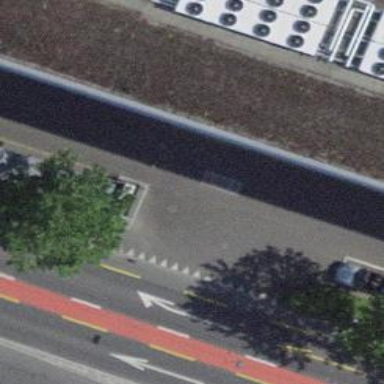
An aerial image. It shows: Motorcycle parking facility.